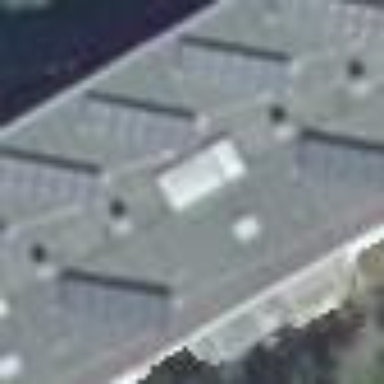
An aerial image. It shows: Residential building with flat roof.